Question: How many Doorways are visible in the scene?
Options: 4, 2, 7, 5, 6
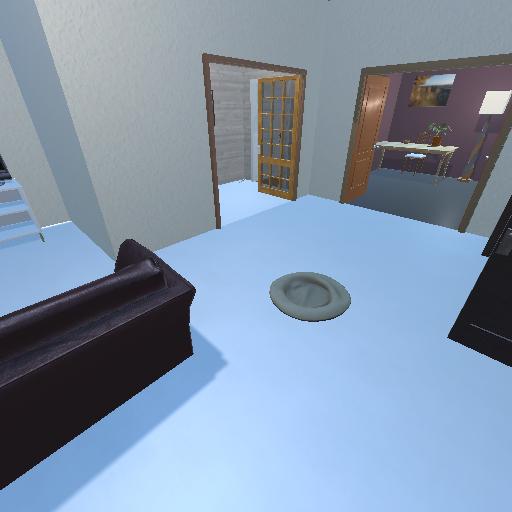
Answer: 4